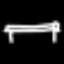
Label: bed